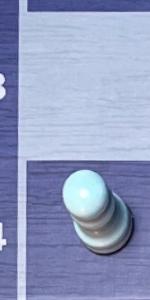
Label: Pawn_White